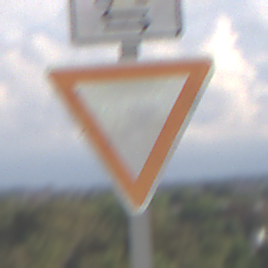
Verkehrszeichen: VorfahrtGewaehren
Zusatzzeichen oben: RichtungsangabeDurchPfeile9
Umgebung: Outdoor, Nature
Tageszeit: MorningAfternoon
Wetter: PartlyCloudy
Licht: Natural
Jahreszeit: NotSpecified
Kontrast: HighContrast